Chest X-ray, PA view. Patient: 34 years old, sex M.
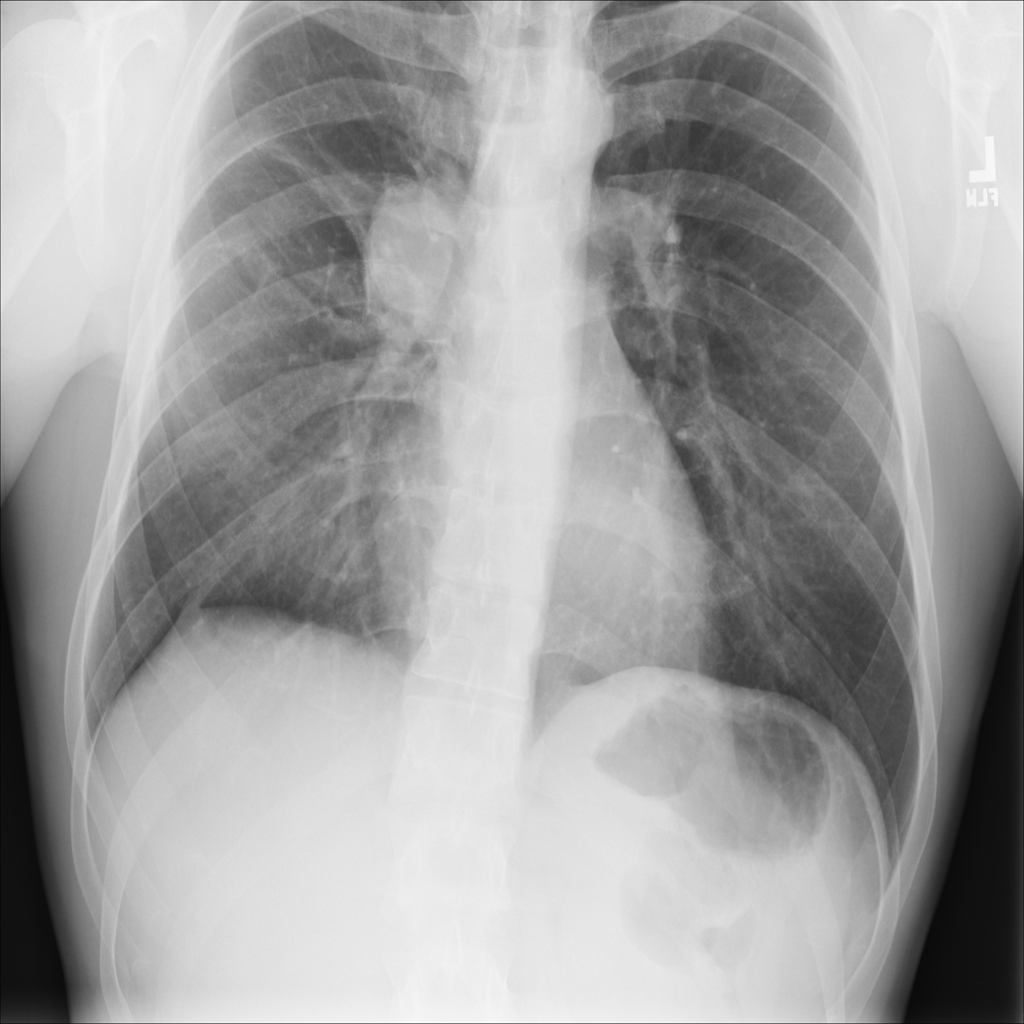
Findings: Mass